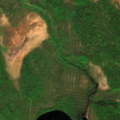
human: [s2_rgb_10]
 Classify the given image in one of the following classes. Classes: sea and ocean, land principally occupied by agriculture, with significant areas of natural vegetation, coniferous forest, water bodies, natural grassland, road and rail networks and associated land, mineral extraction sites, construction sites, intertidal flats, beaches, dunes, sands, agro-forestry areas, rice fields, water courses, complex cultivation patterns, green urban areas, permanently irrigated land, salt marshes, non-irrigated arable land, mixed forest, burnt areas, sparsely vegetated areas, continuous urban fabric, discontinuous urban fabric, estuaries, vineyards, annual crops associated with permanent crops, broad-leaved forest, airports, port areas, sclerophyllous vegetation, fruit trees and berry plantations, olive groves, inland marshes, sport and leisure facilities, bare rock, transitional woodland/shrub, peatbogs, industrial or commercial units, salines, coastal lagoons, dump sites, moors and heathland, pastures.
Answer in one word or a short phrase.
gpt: coniferous forest, mixed forest, transitional woodland/shrub, water bodies